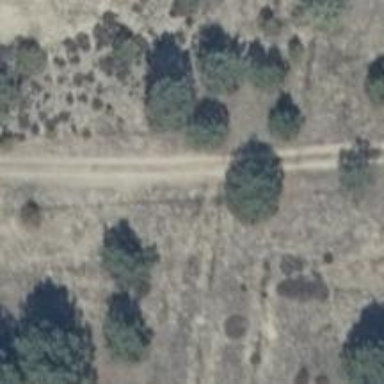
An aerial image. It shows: Sandy path with tracktype of grade4.